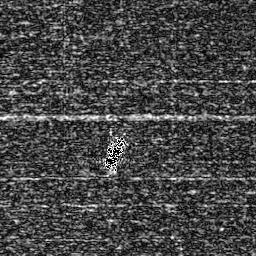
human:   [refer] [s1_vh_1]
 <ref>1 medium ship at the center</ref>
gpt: <box>[[39, 52, 48, 66, 0]]</box>